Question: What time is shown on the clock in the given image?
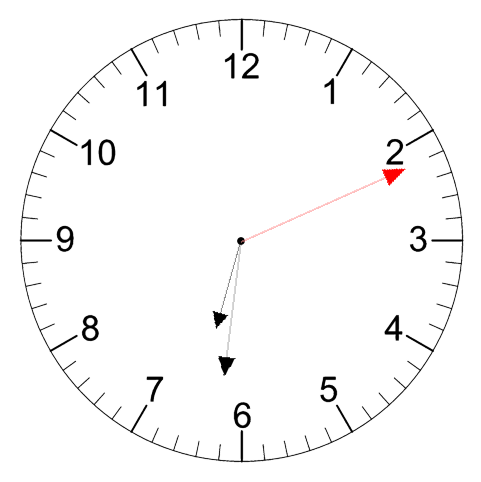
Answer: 06:31:11